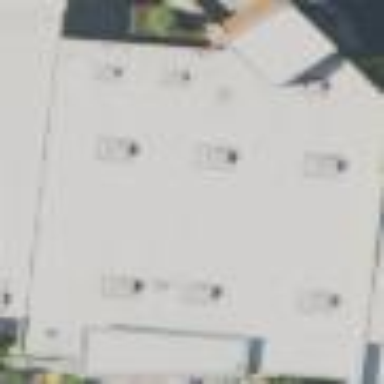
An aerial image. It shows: Building.